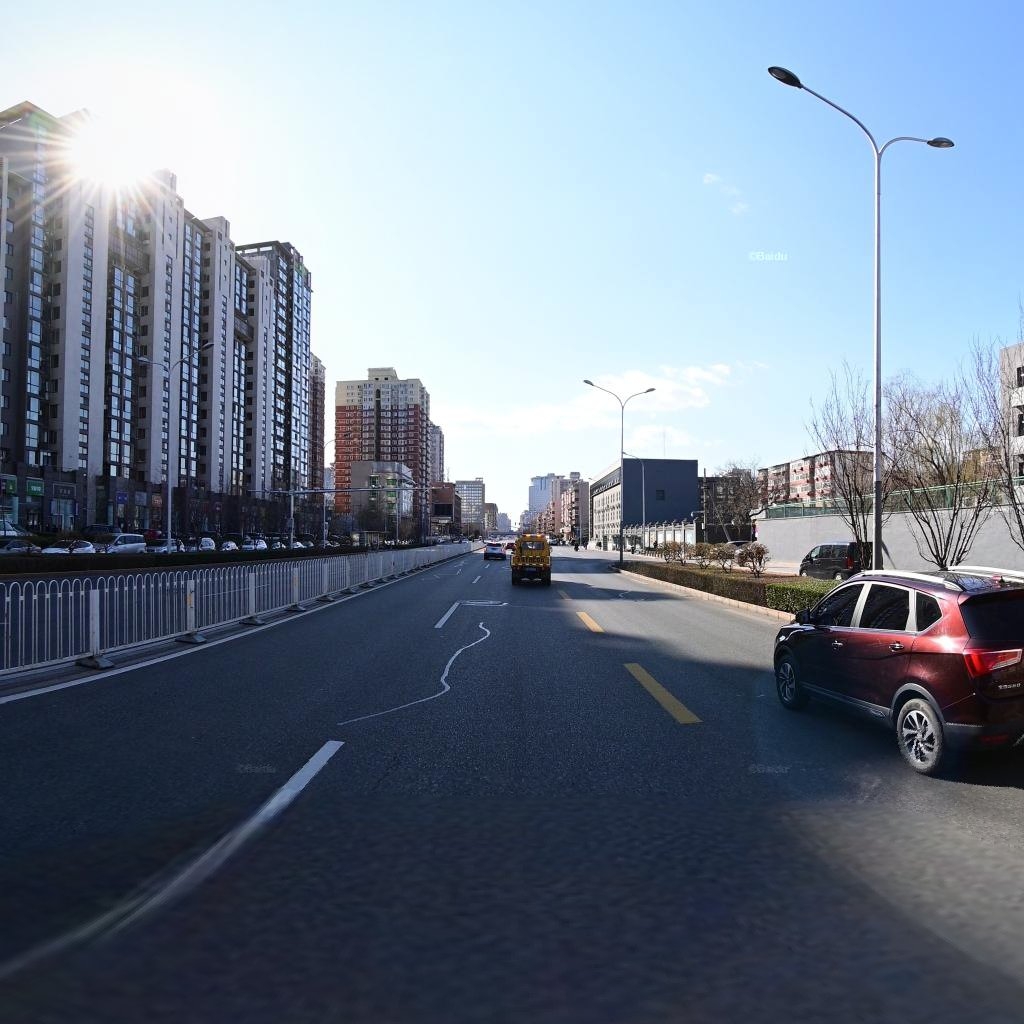
Region: Chaoyang
Road damage annotations: transverse patch, longitudinal patch